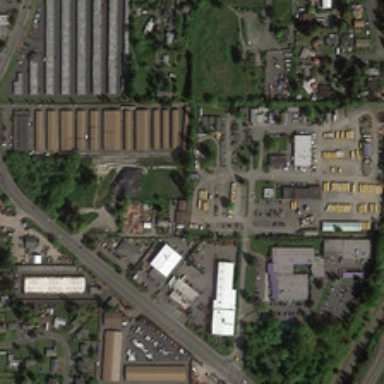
A long arc highway through the industrial area .